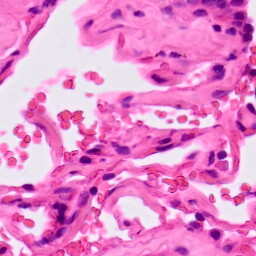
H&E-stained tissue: Lung